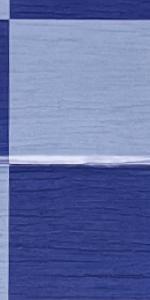
Label: Empty